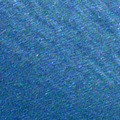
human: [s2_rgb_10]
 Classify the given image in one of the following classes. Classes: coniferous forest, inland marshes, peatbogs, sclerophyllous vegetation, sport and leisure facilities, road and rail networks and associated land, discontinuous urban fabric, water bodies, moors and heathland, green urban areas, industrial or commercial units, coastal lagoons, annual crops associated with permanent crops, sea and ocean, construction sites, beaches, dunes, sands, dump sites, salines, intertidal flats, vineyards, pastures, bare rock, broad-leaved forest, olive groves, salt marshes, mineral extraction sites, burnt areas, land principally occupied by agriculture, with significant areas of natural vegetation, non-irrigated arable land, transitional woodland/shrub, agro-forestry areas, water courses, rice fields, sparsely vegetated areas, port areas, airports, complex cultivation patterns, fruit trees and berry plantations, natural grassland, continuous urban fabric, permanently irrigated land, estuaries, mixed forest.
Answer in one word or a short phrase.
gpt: sea and ocean